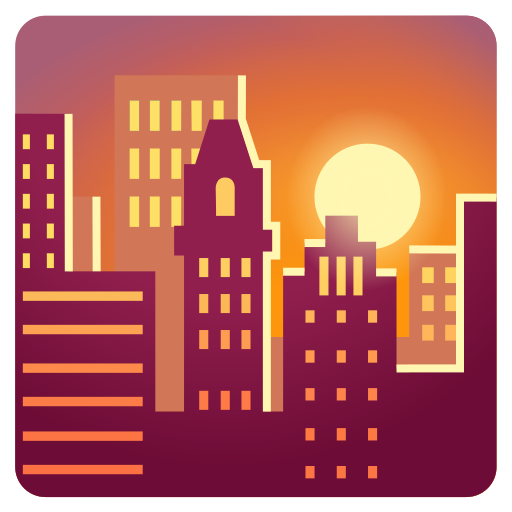
Emoji: 🌇